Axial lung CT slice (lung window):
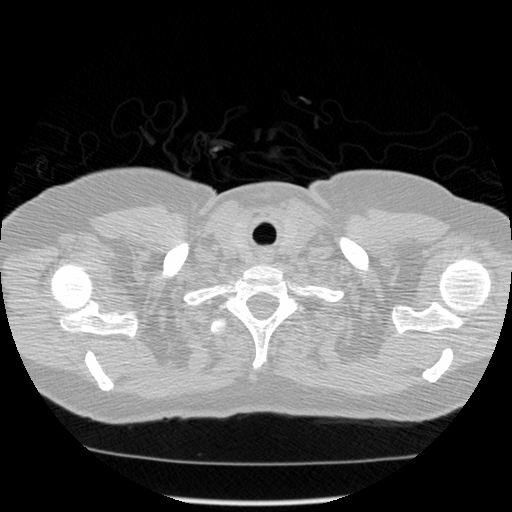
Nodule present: no